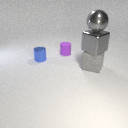
small blue metal cylinder to the left of small purple rubber cylinder